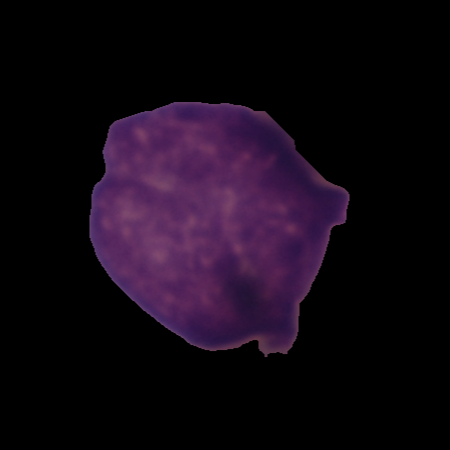
Label: cancer